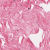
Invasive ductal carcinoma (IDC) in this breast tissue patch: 0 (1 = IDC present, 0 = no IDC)